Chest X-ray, PA view. Patient: 68 years old, sex M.
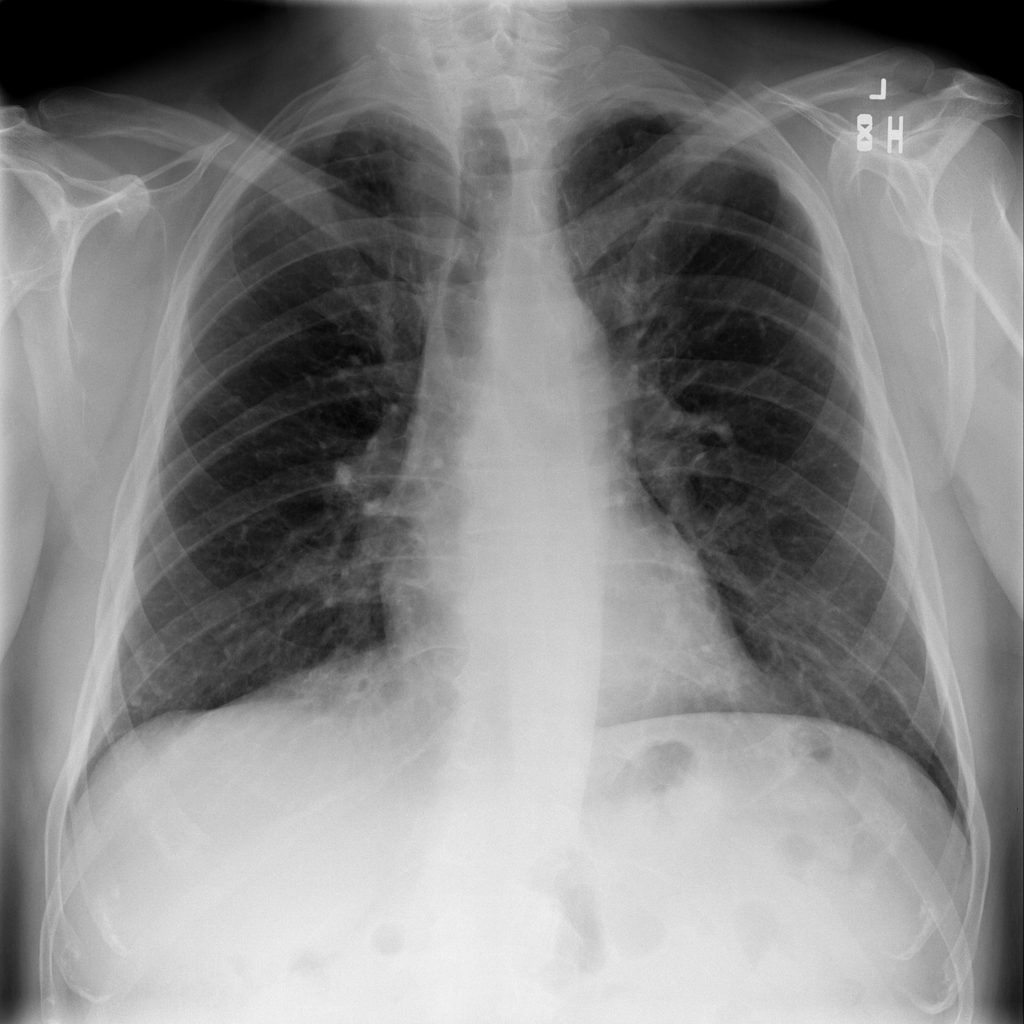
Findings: Nodule